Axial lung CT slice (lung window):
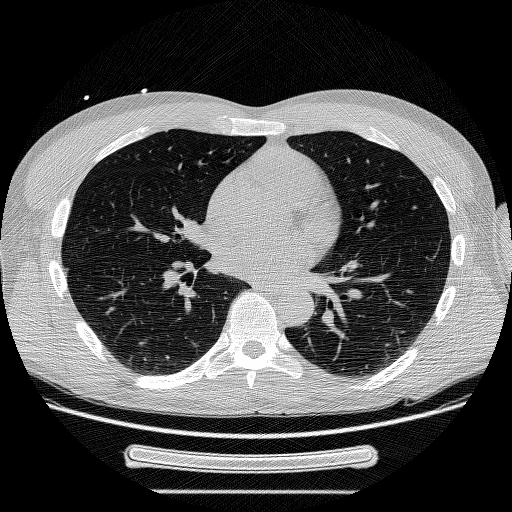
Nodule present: no